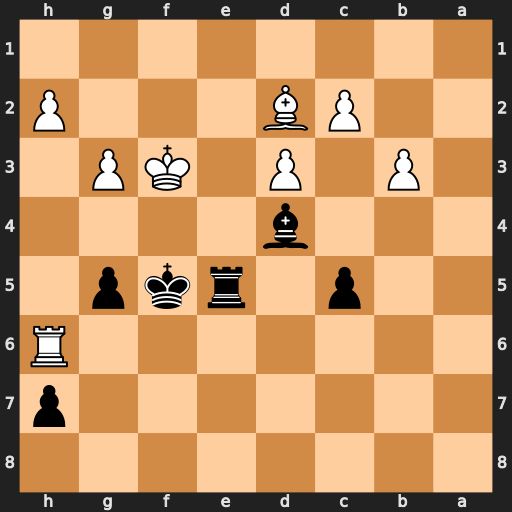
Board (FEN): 8/7p/7R/2p1rkp1/3b4/1P1P1KP1/2PB3P/8
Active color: b
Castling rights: -
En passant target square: -
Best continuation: g4+ Kg2 Re2+ Kf1 Rxd2